Question: All,
I have been trying to work out how to select say 15 tickets within a single block of seats.
: the problem is - how to find all rectangles of given dimensions (say 3x5 for example) of free seats?

The below is my table, and the query selects 4 consecutive seats (or 15 or whatever) which is fine...
But what I want to do is select say 15 seats, these may be split over multiple rows, i.e. 3 x 5, but I would want them to be blocked together i.e.
'''
row 9 ..(some seats)..[5 seats]..(some seats)..
row 8 ..(some seats)..[5 seats]..(some seats)..
row 7 ..(some seats)..[5 seats]..(some seats)..
'''
I.e. they would be 3 rows all in front of each other. row9 seats 10 to 25, row8 seats 10 to 25, row7 seats 10 to 25.
Also may need to consider if a block of seats have varying number of seats i.e. a corner block may be in an arc to has more seats at the back than the front.
Any guidance in form of ehnaceing the SQL or some algorithm or some PHP code. I have been wracking my brain for most of the week now.
'''
CREATE TABLE 'seats' (
'id' int(11) NOT NULL AUTO_INCREMENT,
'event_id' int(11) DEFAULT NULL,
'performance' int(11) DEFAULT NULL,
'block' int(11) DEFAULT NULL,
'row' int(11) DEFAULT NULL,
'seat' int(11) DEFAULT NULL,
'status' int(10) DEFAULT 1,
PRIMARY KEY ('id')
) ENGINE=MyISAM AUTO_INCREMENT=11 DEFAULT CHARSET=utf8;
'''
My query to-date - which returns combinations of blocks of X seats.
'''
SELECT a.event_id, a.performance, a.block,
a.row, a.seat AS start_seat,
a.seat + (4 - 1) AS end_seat,
4 AS requested_seats,
a.id AS start_allocation_id
FROM seats a
LEFT JOIN seats b ON
a.event_id = b.event_id AND
a.performance = b.performance AND
a.block = b.block AND
a.row = b.row AND
a.seat < b.seat AND
b.seat < a.seat + 4 AND
b.status = 1
WHERE a.status = 1 AND
a.event_id = 1
GROUP BY a.seat
HAVING COUNT(b.seat) + 1 = 4
ORDER BY performance
'''
Thanks in advance, need more info please just ask!
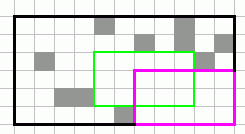
Answer: This problem is much better solved outside mysql, in another language. In other words, you have a matrix of seats, some of which are occupied (grey ones):

and you want to , say 3x5. You can do this very efficiently by two pass 'O(n)' algorithm (n being number of seats):
, go by columns, from bottom to top, and for each seat, denote the number of consecutive seats available up to this one:

repeat, until:

, go by rows, and

so, finally, you get:

which yields the solution: these number sequences (green areas) are top edges of the 2 possible rectangles 3x5 of free seats.
The algorithm could be easily enhanced to e.g. get all rectangles with maximum area. Or, it could be used to find any continuous regions (not only rectangle-shaped) of N seats - just, during the second pass, look for continuous sequence of numbers which sums up to at least N.